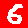
Digit: 6